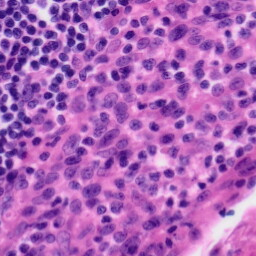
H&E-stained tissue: Tonsil